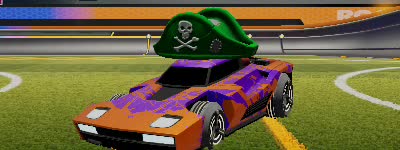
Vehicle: breakout